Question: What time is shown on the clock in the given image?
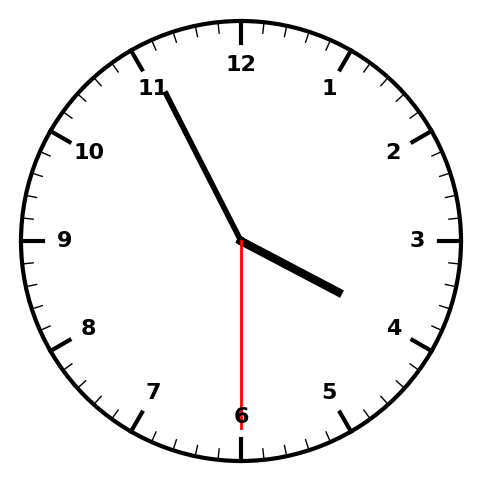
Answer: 03:55:30